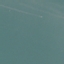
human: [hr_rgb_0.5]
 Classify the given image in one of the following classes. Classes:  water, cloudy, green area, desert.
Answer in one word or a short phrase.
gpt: water